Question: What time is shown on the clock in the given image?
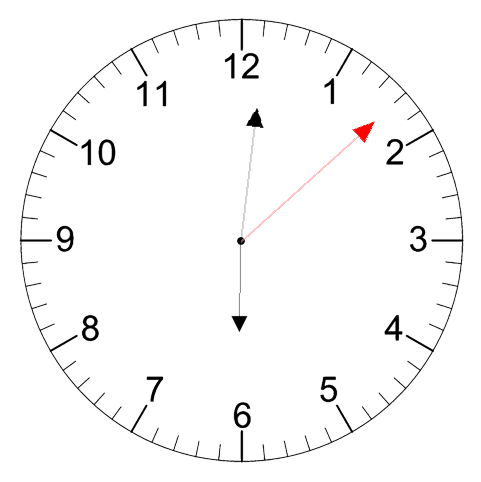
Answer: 06:01:08